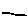
Label: line